Aerial crown-view tile of a tropical tree (Barro Colorado Island, Panama), acquired 20250217:
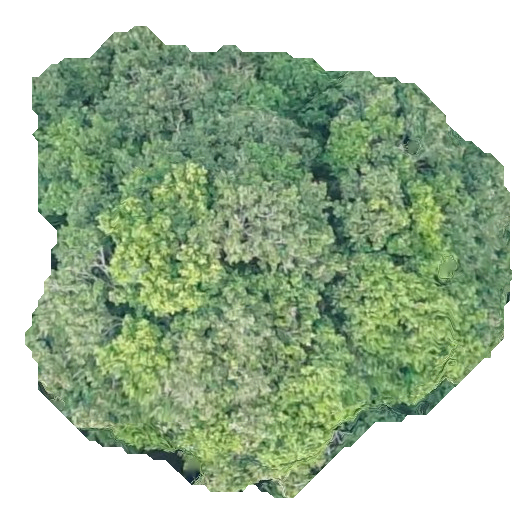
Species: Prioria copaifera
GBIF accepted scientific name: Prioria copaifera
Crown area: 252.831 m²